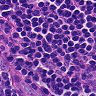
Metastatic tissue present: no